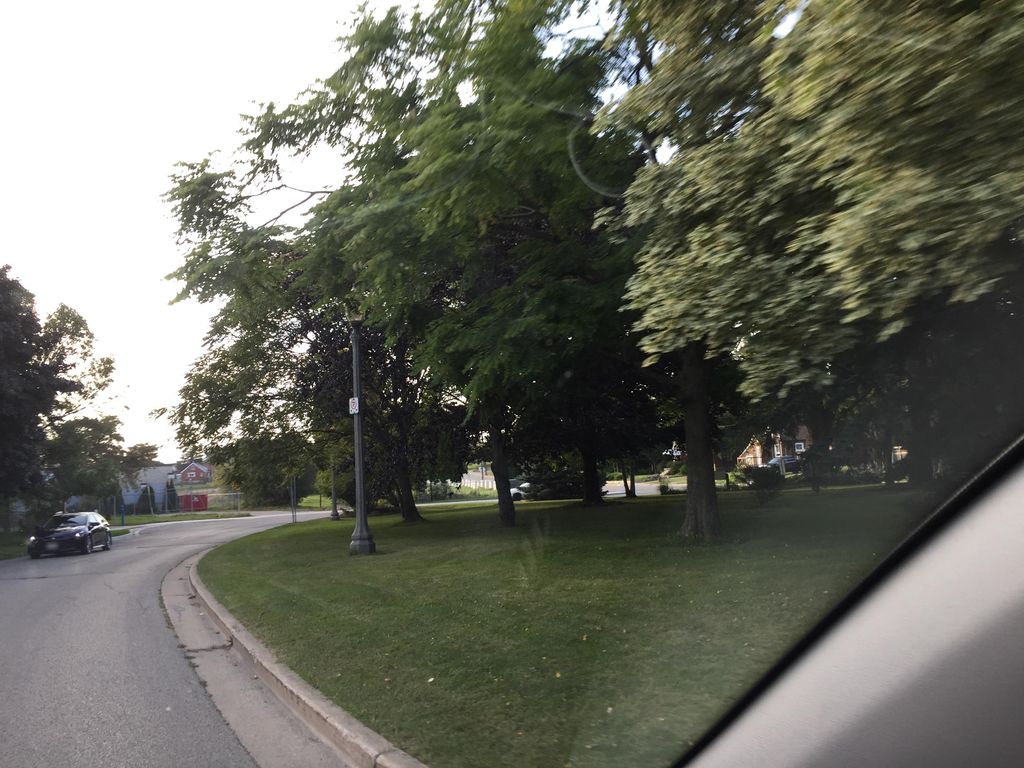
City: kitchener-waterloo